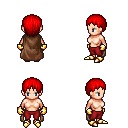
a pixel art fantasy rpg character, female body template, human, light skin, brown cape, red pants, red plain hairstyle, gold gloves, gold boots, four views (front, back, left, right), 2x2 character sprite sheet, small pixel art, hard edges, no anti-aliasing